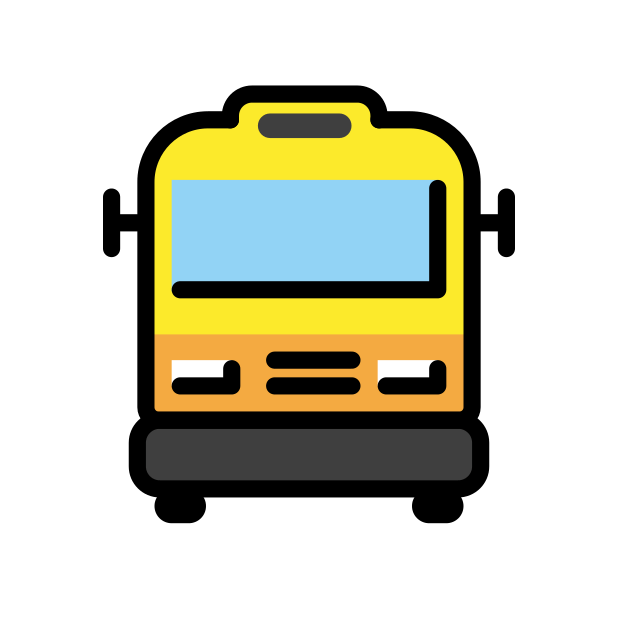
Emoji: 🚍
Name: oncoming bus
Unicode: 0x1f68d